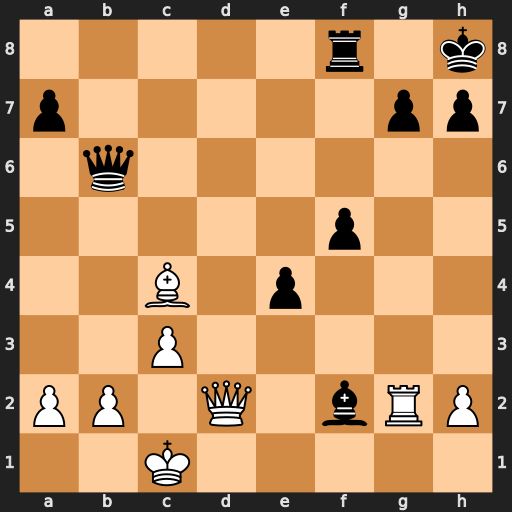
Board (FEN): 5r1k/p5pp/1q6/5p2/2B1p3/2P5/PP1Q1bRP/2K5
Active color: w
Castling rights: -
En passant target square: -
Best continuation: Qxf2 Qxf2 Rxf2